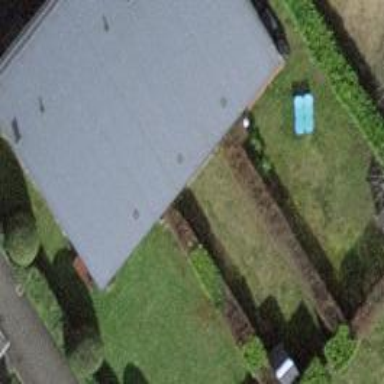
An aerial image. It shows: Garden enclosed by fence.